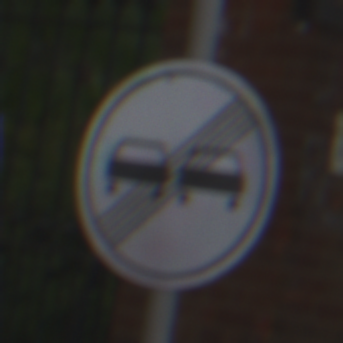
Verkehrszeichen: EndeUeberholverbot
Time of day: MorningAfternoon
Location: Outdoor (Urban)
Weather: Overcast
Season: NotSpecified
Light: Natural